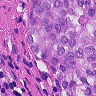
Metastatic tissue present: yes